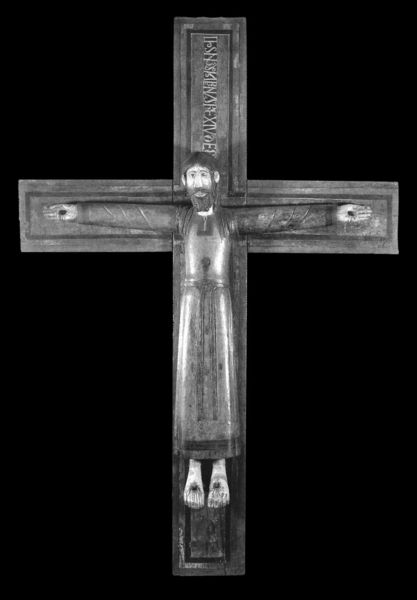
Titel: Kruzifix von Sant Joan les Fotns/ Majestat de Sant Joan les Fonts
Institution: Girona, Museo Diocesano de Girona
Schlagwörter: kopf, finger, frisur, holz, kleid, kleider, mund, nase, bart, arme, augen, gesicht, rahmen, vollbart, hals, hände, gewand, haare, stoff, schürze, füße, schrift, modern, inschrift, gerade, metall, nägel, foto, eisen, kreuz, stilisiert, amulett, christus, jesus, wundmale, griechisch, romanik, kruzifix, 4-nagel-typus, #glanz